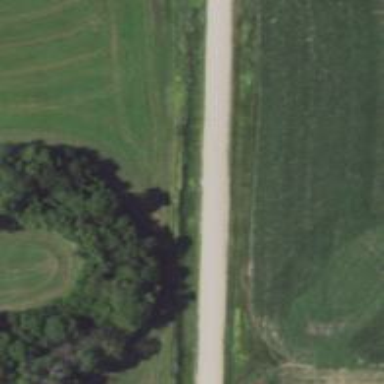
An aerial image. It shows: Unclassified road.